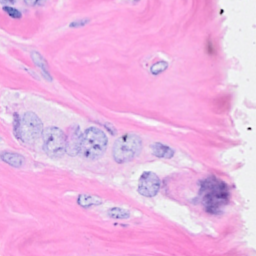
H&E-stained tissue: Breast